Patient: sex M, age 69
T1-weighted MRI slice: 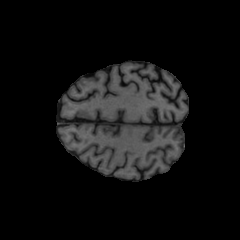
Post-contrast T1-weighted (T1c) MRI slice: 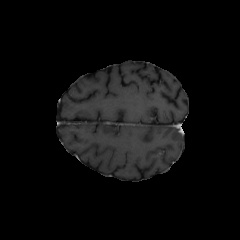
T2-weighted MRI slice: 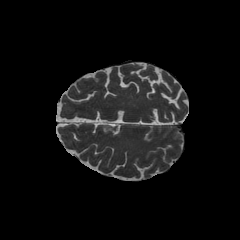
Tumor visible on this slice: no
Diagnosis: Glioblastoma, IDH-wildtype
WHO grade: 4